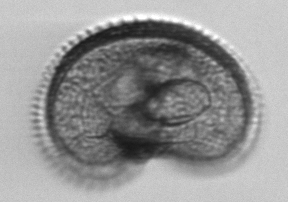
Label: Protoperidinium